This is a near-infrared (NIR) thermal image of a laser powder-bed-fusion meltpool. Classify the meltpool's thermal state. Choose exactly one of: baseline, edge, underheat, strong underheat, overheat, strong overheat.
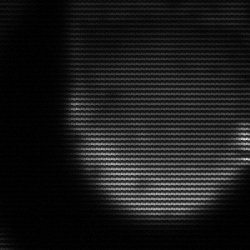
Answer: edge